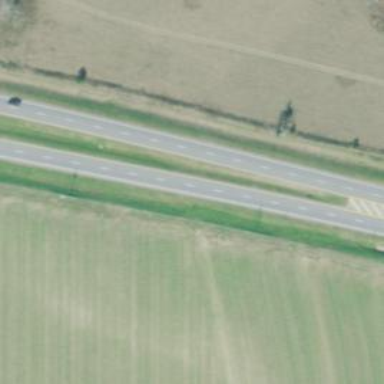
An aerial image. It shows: Dual carriageway expressway with asphalt surface. It is classified as trunk highway.